Question: In Mac if we try to resize a window it instantly changes it. But in windows/ubuntu it first shows the preview of the windows size then changes it. like

So is there any to do it like in Mac.
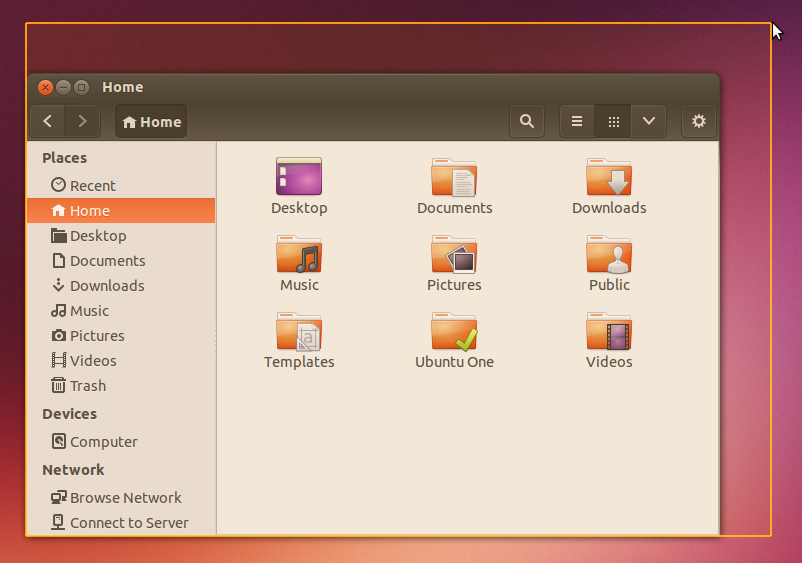
Answer: This is the default functionality of respective operating system. You can not do anything here. You don't have have any control over the default functionality of respective operating system